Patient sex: M
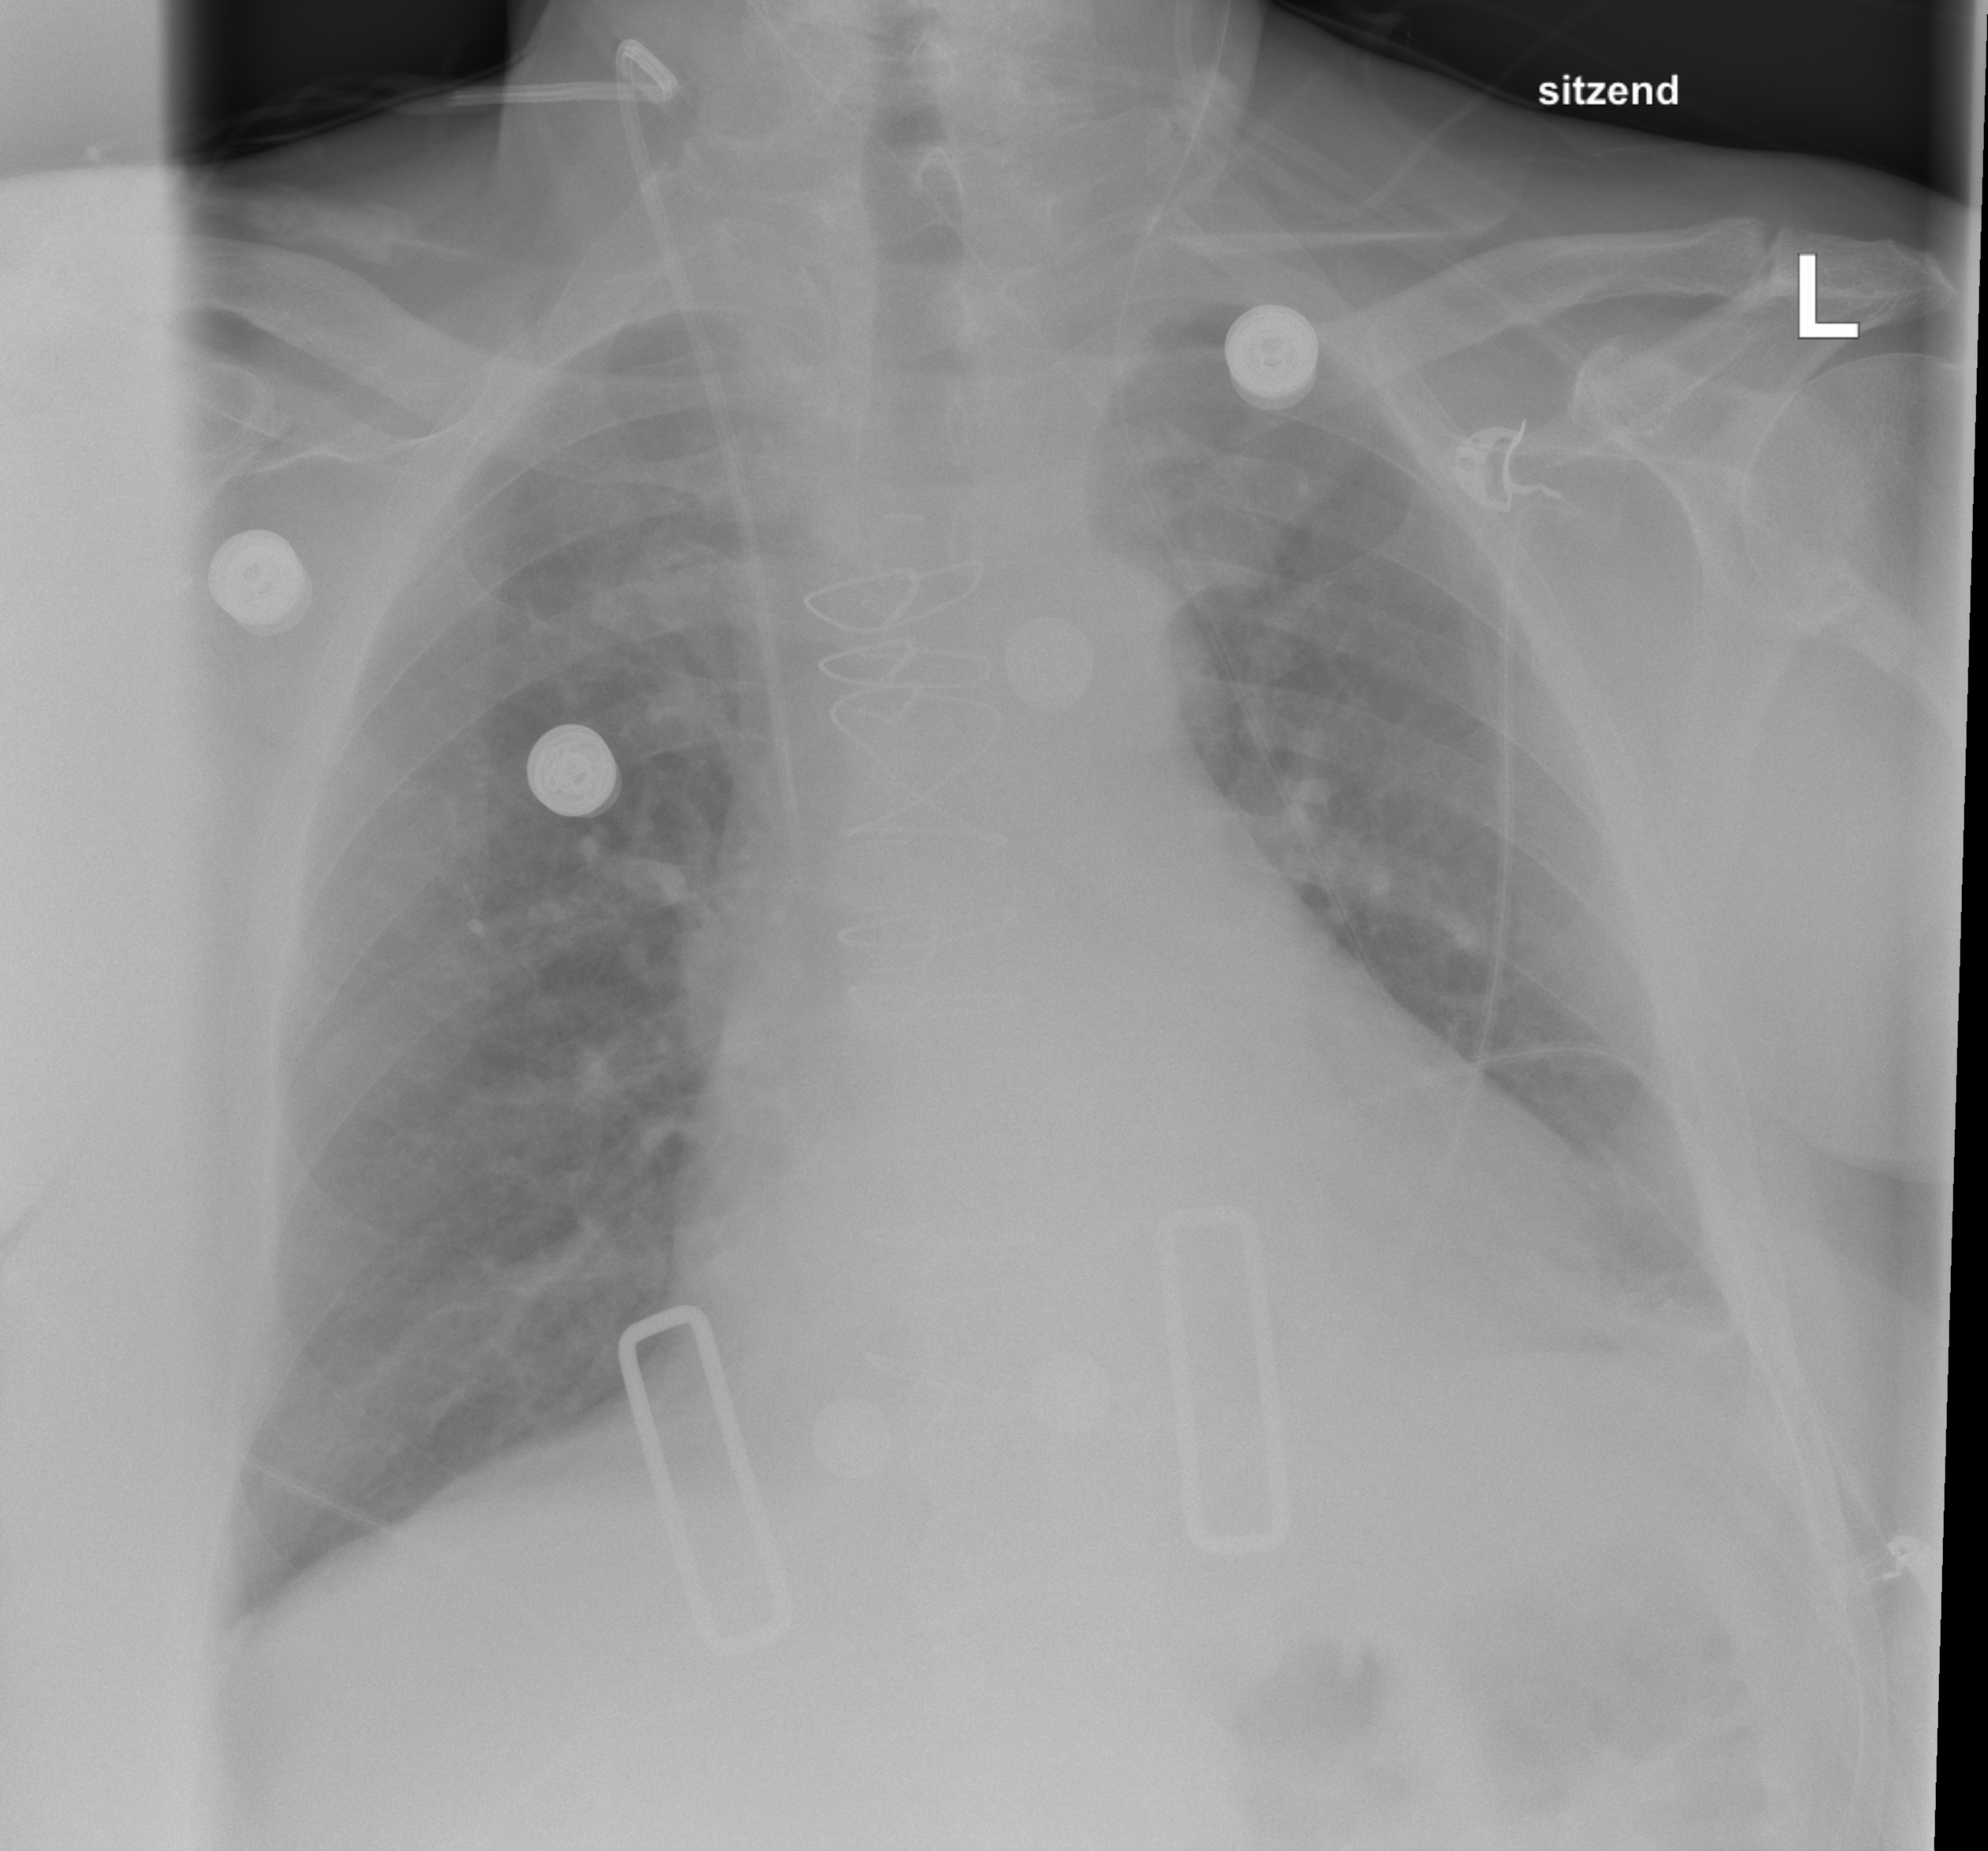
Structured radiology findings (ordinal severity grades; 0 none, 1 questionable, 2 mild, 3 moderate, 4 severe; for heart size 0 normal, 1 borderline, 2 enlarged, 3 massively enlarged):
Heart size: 2
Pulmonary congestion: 2
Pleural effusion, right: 2
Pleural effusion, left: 2
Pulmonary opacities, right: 2
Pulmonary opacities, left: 0
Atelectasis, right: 2
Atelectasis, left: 2